Question: I have the following code:
'''
Excel.Range range = workSheet.UsedRange;
for (rowCount = 2; rowCount <= range.Rows.Count; rowCount++)
{
//Do something here
}
'''
However, I encounter the following problem. If I have the following excel data:
'''
cell1, cell2, cell3
cell4, cell5, cell6
..............cell7
'''
range.Rows.Count will return 3. However, I don't care about column C - it has some data that is used for drop-down lists within say column 1. How can I get the range.Rows.Count only for columns A and B?
For example:

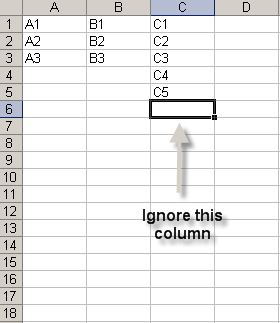
Answer: Assuming there are no blanks in column A, just walk down rows until you hit a blank row using 'range.Offset(x,y)': (sorry, I'm more fluent with Excel VBA, you'll have to translate to C#)
'''
Dim myCell as Range
set myCell = workSheet.Range("A2");
Do Until myCell.Formula = ""
'Do something here
set myCell = myCell.Offset(1,0) 'Moves down a row
Loop
'''
Or just loop through numerically using 'Worksheet.Cells(row,col)':
'''
Dim myRow as Integer
myRow = 2
Do Until cells(myrow,2).Formula = ""
'Do something here
myRow = myRow + 1
Loop
'''
: You could also use 'Range("A1").End(xlDown)' to find the last populated cell of the first column. This should work with your current logic. Something like (I'll try it in C#):
'''
Excel.Range range = workSheet.Range("A1", Range("A1").End(xlDown));
for (rowCount = 2; rowCount <= range.Rows.Count; rowCount++)
{
//Do something here
}
'''